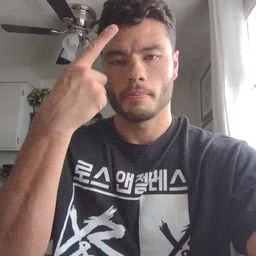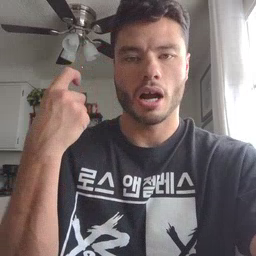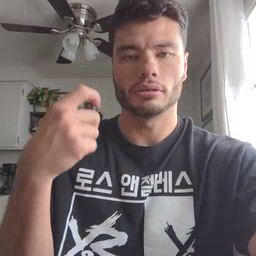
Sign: because